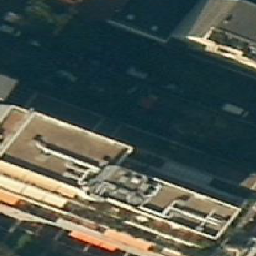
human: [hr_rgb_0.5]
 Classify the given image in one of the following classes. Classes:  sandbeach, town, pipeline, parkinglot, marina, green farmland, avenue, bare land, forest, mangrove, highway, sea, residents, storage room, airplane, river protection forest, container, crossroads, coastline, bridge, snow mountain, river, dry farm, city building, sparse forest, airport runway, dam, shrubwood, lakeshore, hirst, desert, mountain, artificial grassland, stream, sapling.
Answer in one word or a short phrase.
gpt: city building